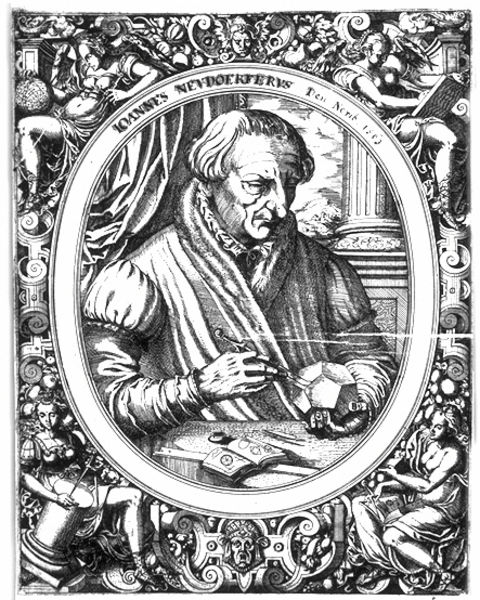
Titel: Bildnis des Johann Neudörfer
Künstler: Jost Amman
Institution: (Seriendruck)
Schlagwörter: flügel, hand, himmel, kopf, mann, wolken, frauen, menschen, ausschnitt, frau, hintergrund, holz, nase, schwarz, säule, tisch, weiss, wolke, malerei, augen, falten, gesicht, johannes, kragen, mensch, pelz, rahmen, ärmel, bild, bildnis, porträt, vorhang, gewand, haare, mantel, renaissance, oval, rund, engel, fell, holzschnitt, schrift, grafik, graphik, rand, podest, name, buch, medaillon, technik, druck, schnitt, schwarz-weiß, holzstich, radierung, stich, wissenschaftler, werkstatt, werkzeug, forscher, schreiber, putten, kupferstich, geometrie, zierrat, verziehrung, fünfeck, mathematik, anleitung, zirkel, geischt, messen, rollwerk, vieleck, techniker, neudörfer